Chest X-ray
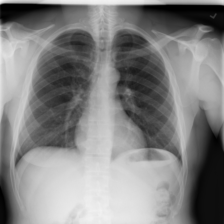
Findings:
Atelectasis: negative
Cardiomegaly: negative
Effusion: negative
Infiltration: positive
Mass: negative
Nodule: negative
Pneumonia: negative
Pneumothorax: negative
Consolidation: negative
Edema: negative
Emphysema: negative
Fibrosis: negative
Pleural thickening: negative
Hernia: negative